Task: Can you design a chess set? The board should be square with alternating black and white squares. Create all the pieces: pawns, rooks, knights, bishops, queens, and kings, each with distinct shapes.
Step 268:
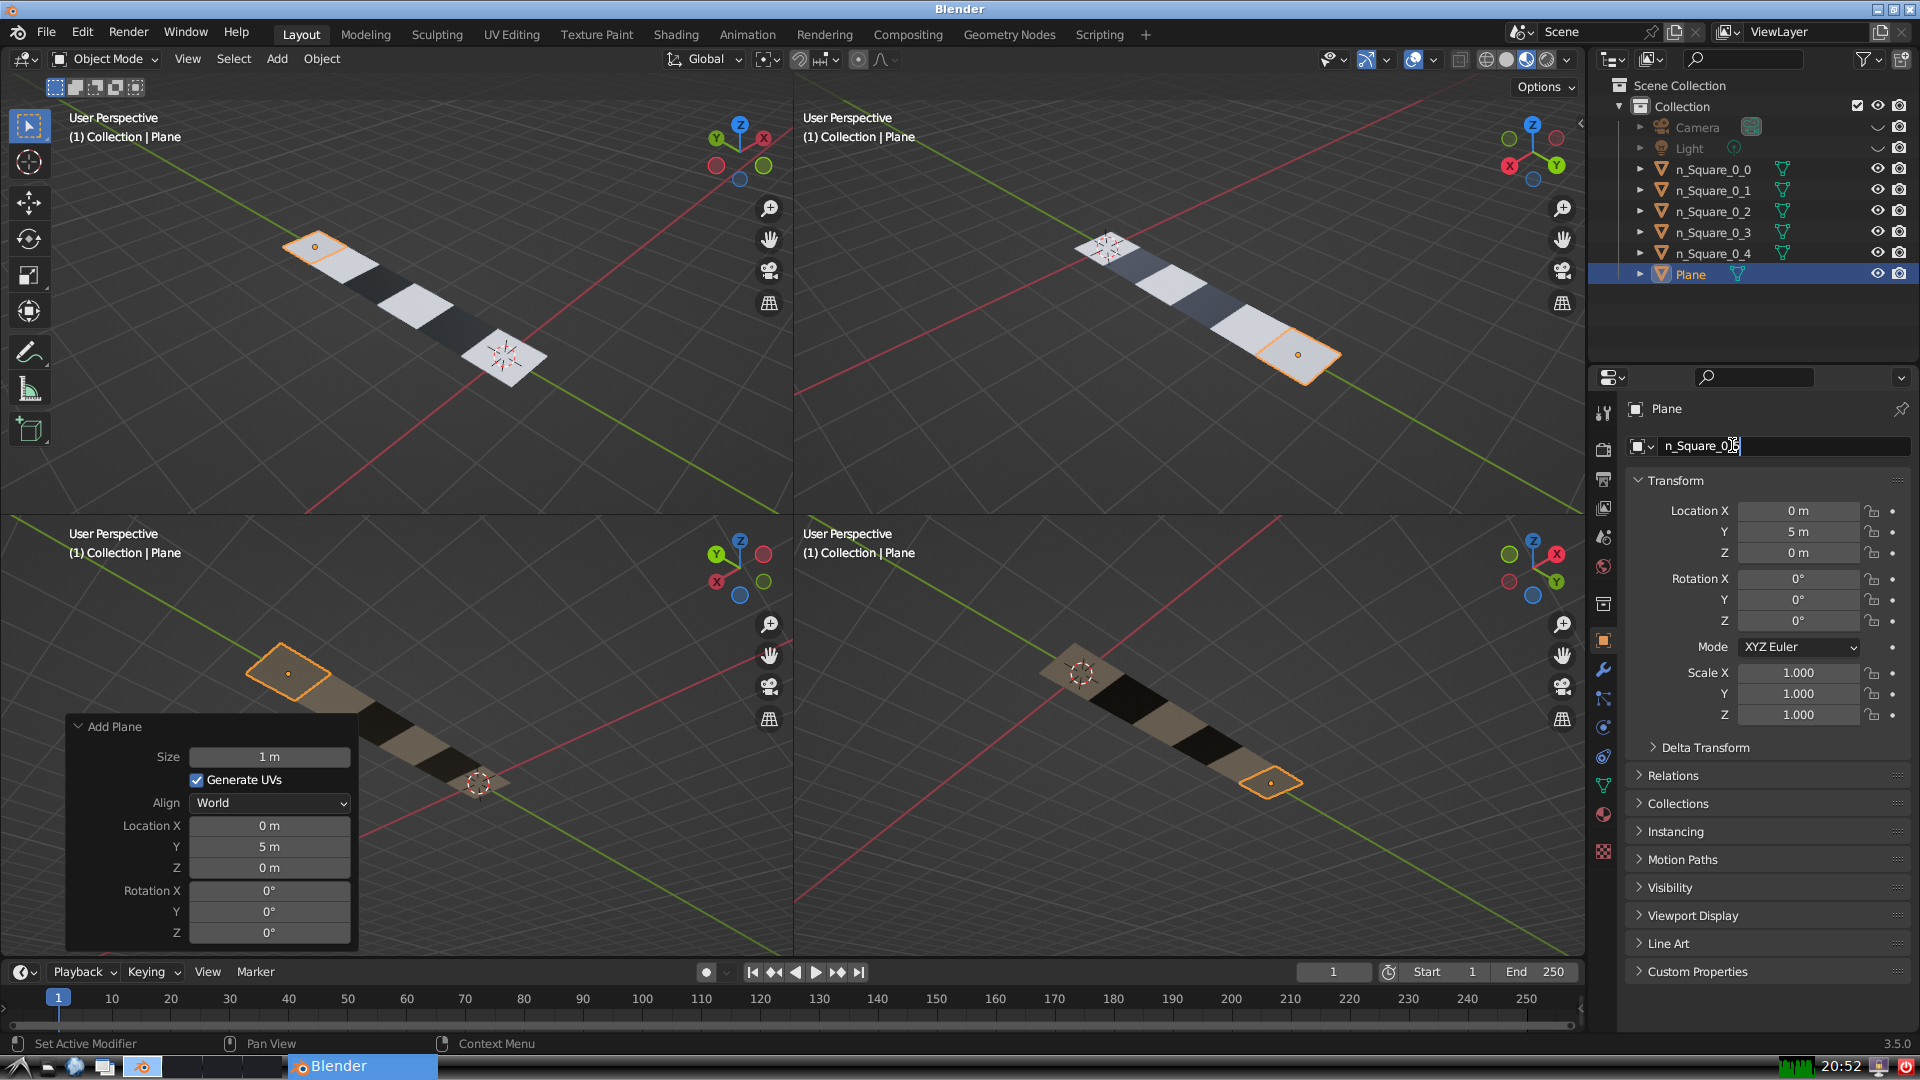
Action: {"key_press": ['Return']}